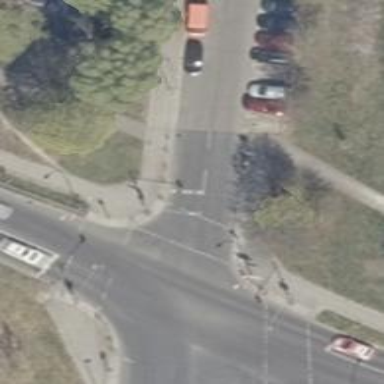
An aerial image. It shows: Asphalt footway with marked crossing equipped with traffic signals.